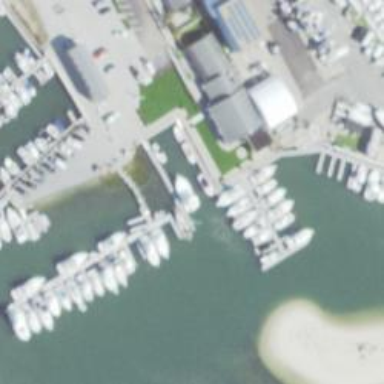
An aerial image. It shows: Pier with mooring facilities.